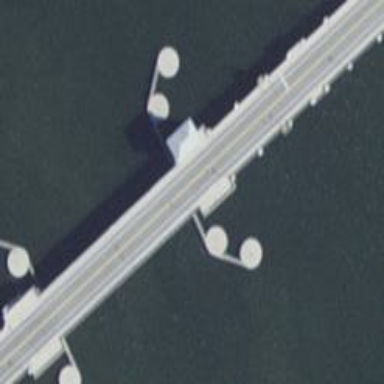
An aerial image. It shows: Movable bascule footway bridge.